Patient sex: M
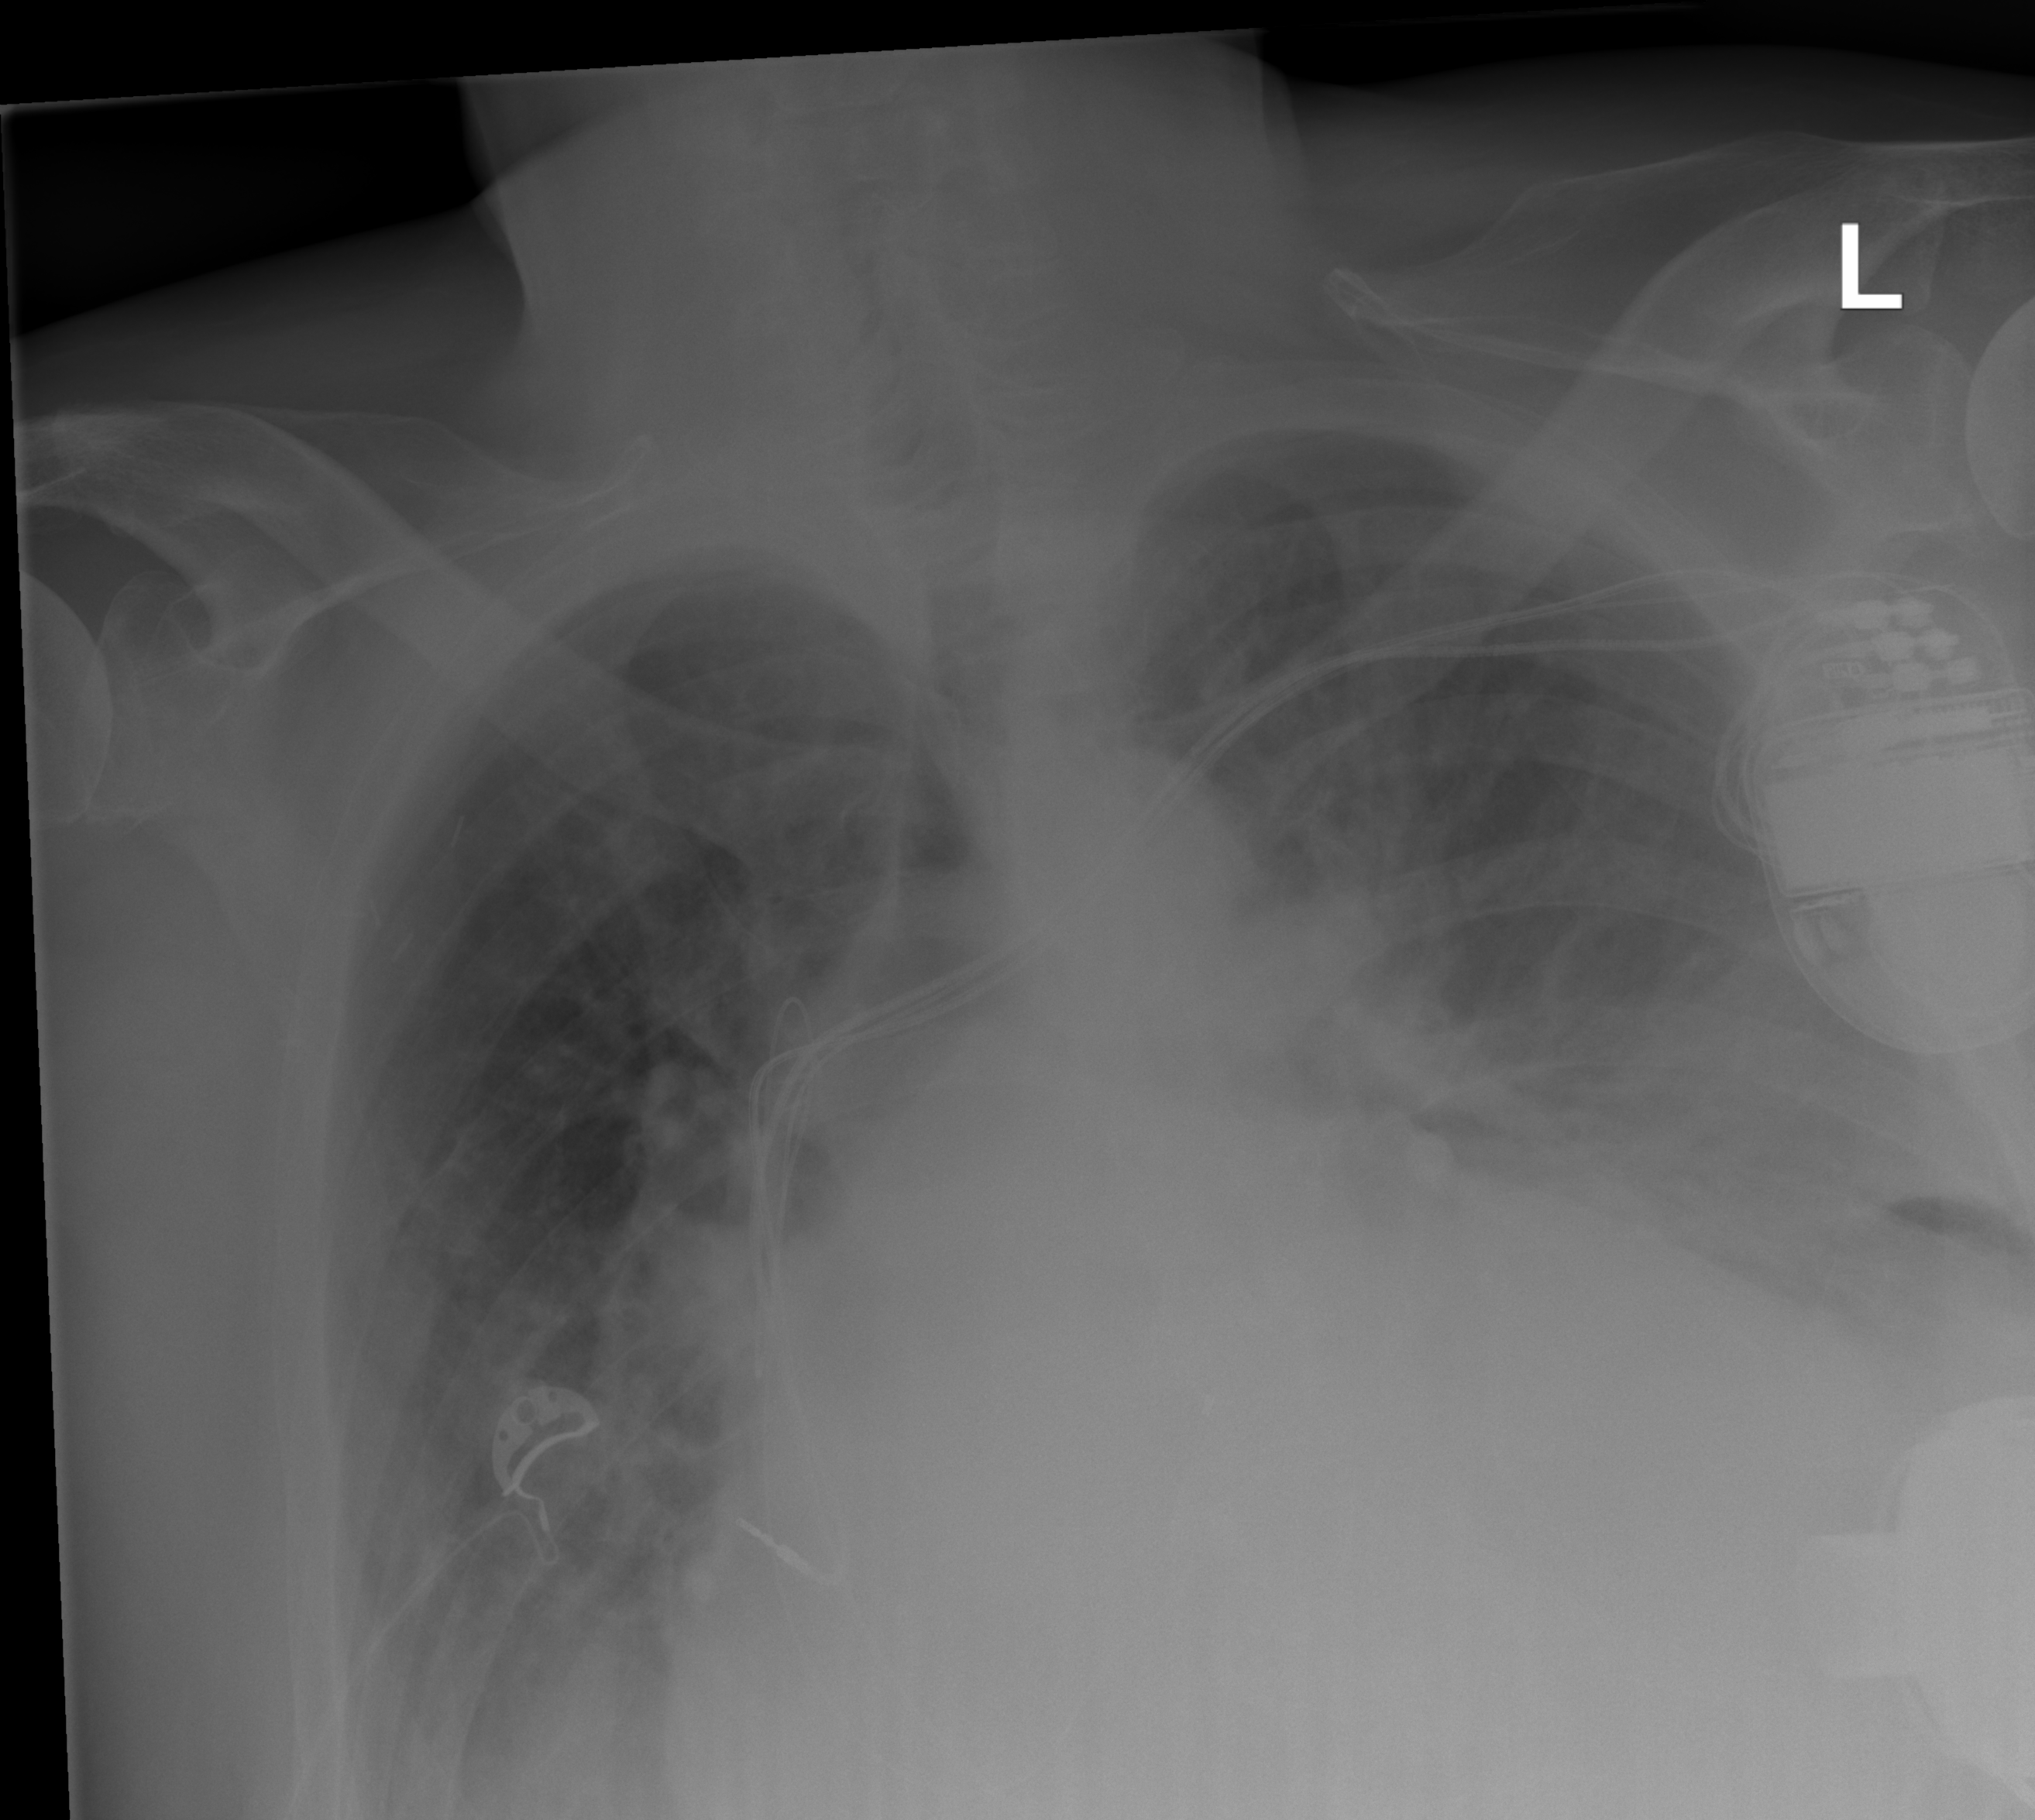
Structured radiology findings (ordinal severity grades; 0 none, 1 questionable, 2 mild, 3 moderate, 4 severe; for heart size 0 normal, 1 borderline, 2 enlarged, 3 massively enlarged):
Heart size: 3
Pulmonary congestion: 2
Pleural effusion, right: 2
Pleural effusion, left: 3
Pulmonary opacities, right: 2
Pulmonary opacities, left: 2
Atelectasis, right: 2
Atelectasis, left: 2